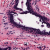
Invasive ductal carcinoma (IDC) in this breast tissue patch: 0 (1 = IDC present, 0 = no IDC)